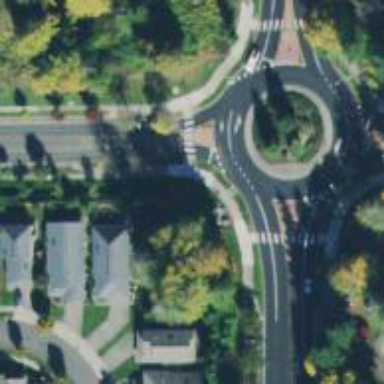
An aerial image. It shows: Roundabout at primary highway.